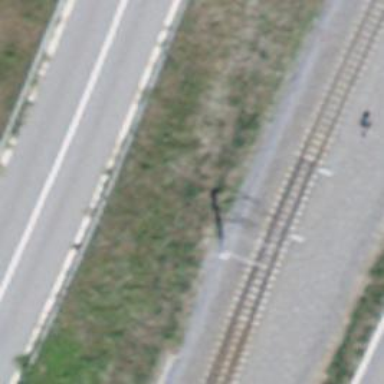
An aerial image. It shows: Catenary mast for power lines.